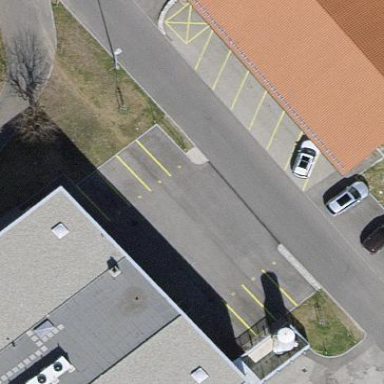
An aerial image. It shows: Parking available on the street side.